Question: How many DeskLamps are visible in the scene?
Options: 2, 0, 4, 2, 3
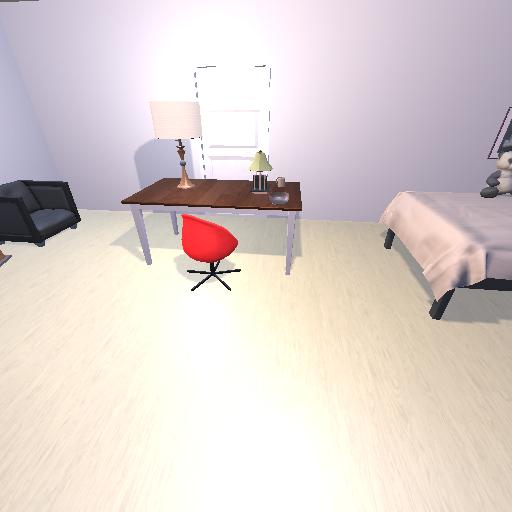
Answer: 2